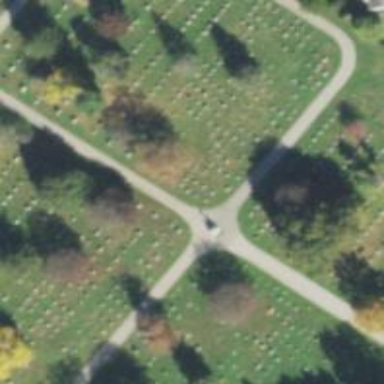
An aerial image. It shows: Memorial site with historic significance.